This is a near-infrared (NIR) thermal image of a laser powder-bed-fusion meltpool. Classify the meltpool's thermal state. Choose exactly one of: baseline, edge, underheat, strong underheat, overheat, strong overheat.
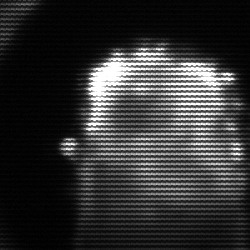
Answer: baseline